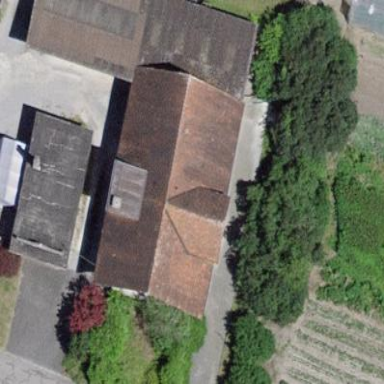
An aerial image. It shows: Farm building.